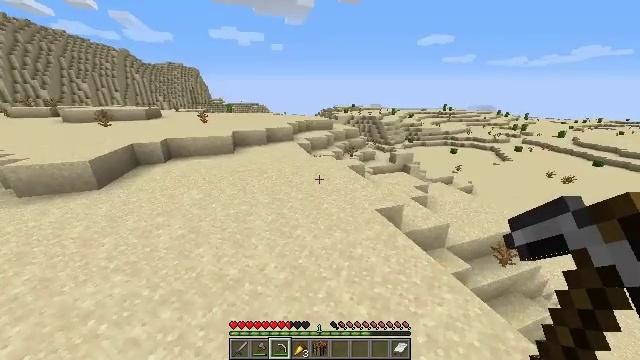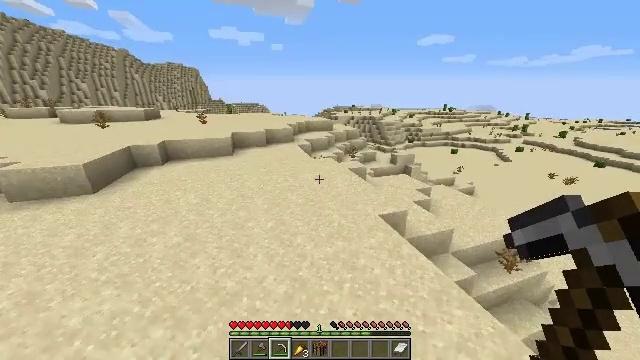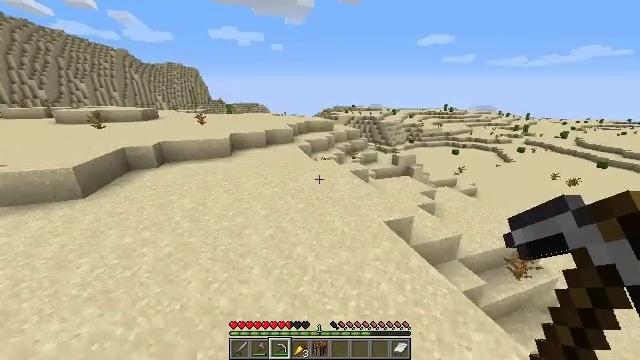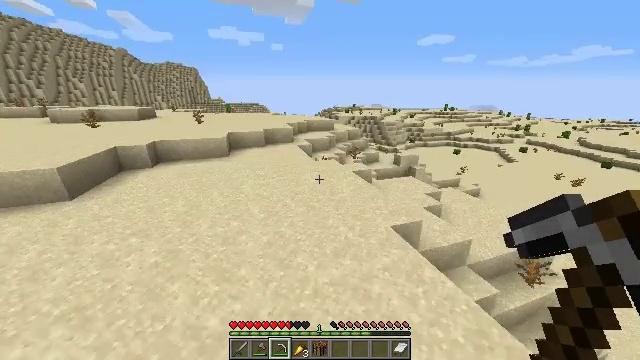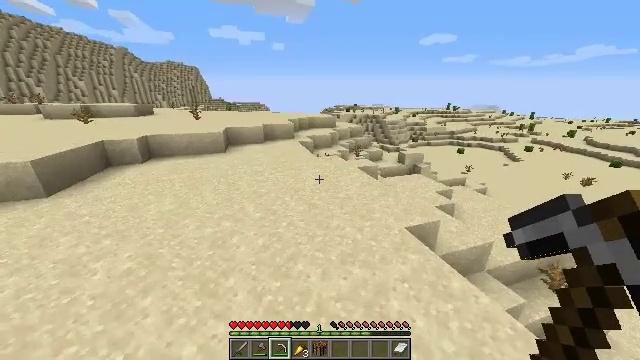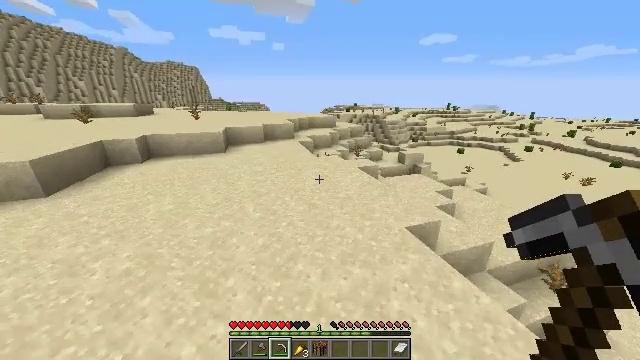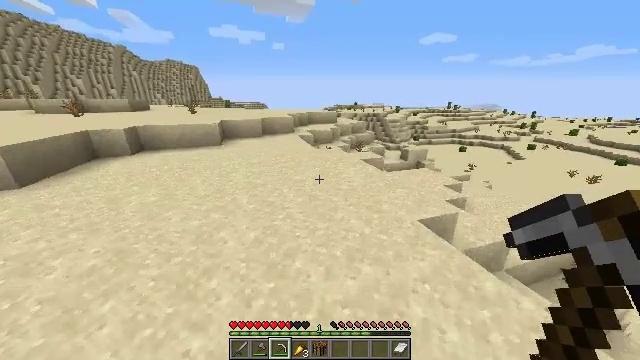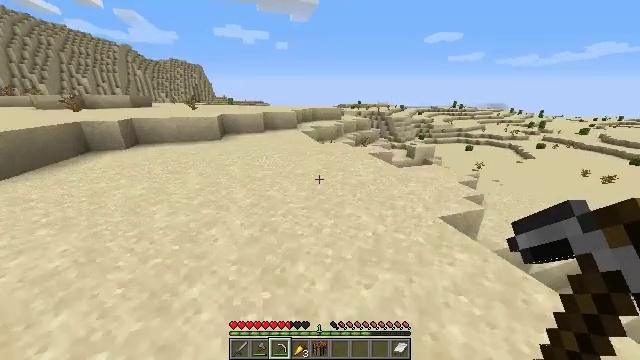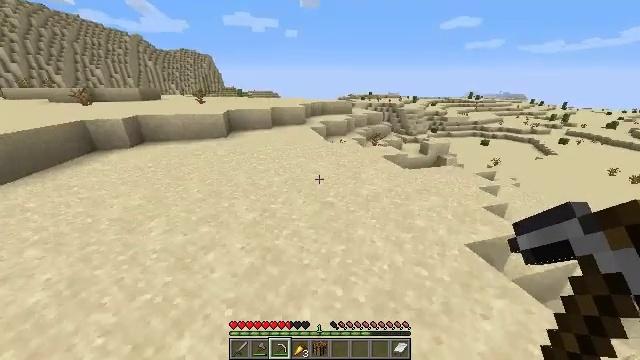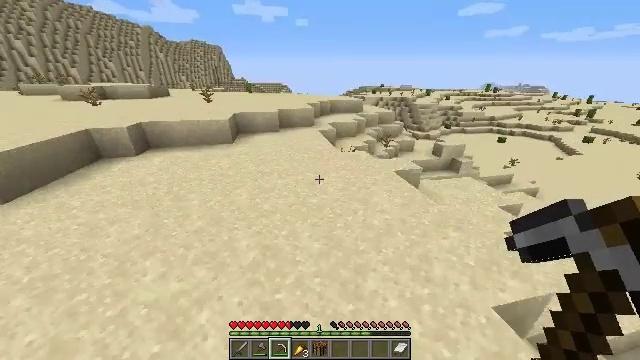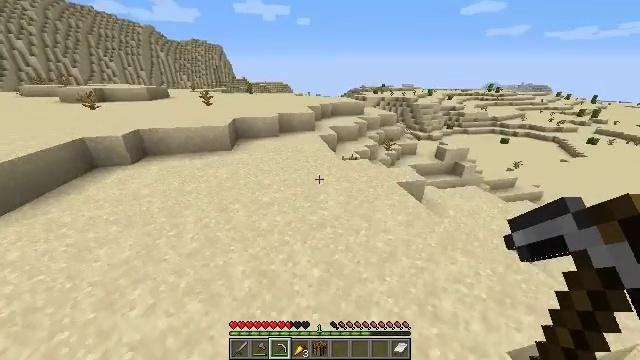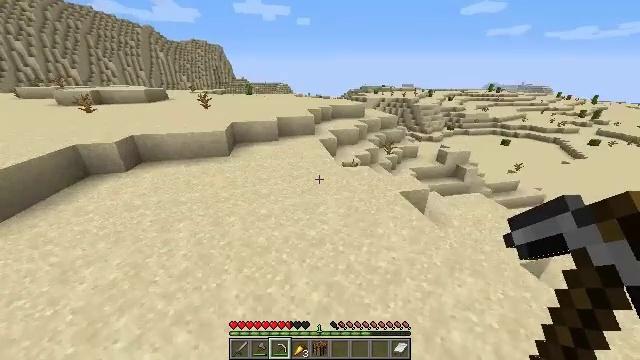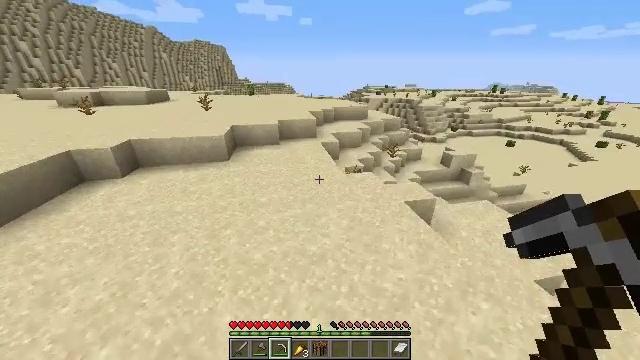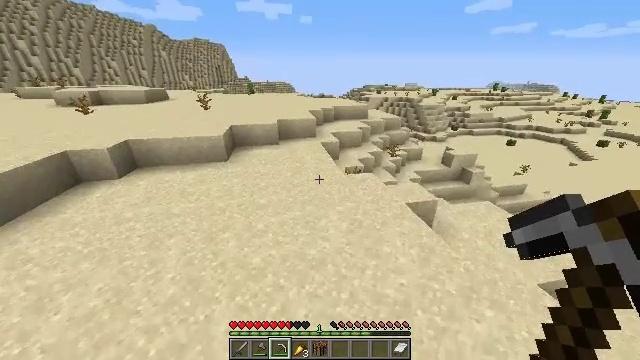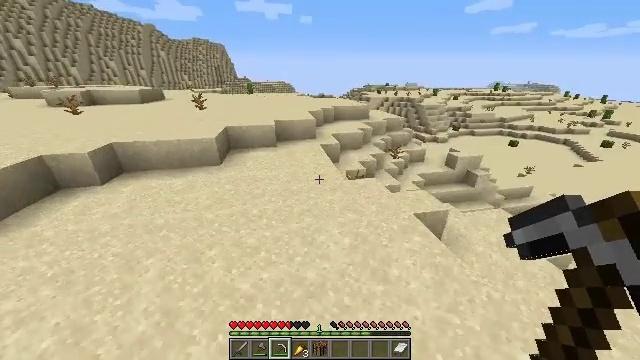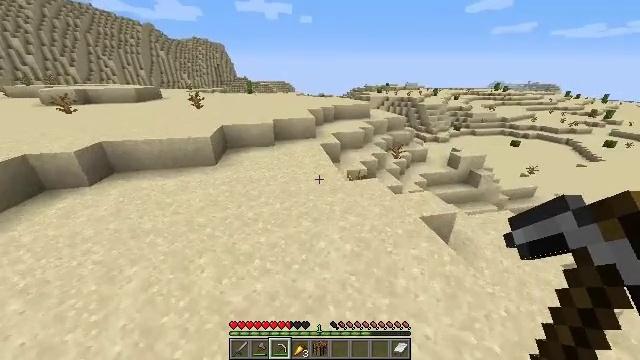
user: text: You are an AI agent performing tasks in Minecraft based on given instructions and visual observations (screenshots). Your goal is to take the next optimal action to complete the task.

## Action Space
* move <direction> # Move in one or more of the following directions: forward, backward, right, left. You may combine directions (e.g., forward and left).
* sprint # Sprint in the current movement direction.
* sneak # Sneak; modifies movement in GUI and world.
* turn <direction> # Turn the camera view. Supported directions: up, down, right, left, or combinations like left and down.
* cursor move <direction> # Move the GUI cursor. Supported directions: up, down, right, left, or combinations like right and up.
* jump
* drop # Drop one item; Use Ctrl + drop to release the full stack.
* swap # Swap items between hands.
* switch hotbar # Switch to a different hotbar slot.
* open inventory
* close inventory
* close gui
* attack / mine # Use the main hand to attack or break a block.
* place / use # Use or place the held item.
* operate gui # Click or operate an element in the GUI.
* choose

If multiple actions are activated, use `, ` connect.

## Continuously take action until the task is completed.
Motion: motion action
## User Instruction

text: Attack the hay block to get hay.
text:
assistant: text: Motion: move forward, jump
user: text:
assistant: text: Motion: move forward, jump
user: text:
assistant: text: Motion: move forward, jump
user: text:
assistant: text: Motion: move forward, jump
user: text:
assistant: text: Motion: move forward, jump
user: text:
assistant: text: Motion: move forward, jump
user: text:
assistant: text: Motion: move forward, jump
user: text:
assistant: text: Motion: move forward, turn left and down, jump
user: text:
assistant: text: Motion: move forward, turn left and down, jump
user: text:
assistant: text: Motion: move forward, jump
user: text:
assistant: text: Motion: move forward, jump
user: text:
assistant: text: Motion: move forward, jump
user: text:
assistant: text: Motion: move forward, jump
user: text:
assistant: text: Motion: move forward, jump
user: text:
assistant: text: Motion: move forward, jump
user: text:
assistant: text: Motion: move forward, jump
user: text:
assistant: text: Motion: move forward, turn left and down, jump
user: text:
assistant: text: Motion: move forward, jump
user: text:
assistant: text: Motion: move forward, turn left and down, jump
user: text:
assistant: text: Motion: move forward, jump
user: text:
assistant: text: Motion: move forward, jump
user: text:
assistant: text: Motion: move forward, jump
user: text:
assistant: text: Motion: move forward, jump
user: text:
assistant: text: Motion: move forward, jump
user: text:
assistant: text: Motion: move forward, jump
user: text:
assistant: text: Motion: move forward, jump
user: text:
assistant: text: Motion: move forward, jump
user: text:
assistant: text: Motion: move forward, jump
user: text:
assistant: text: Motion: move forward, jump
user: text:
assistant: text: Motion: move forward, jump